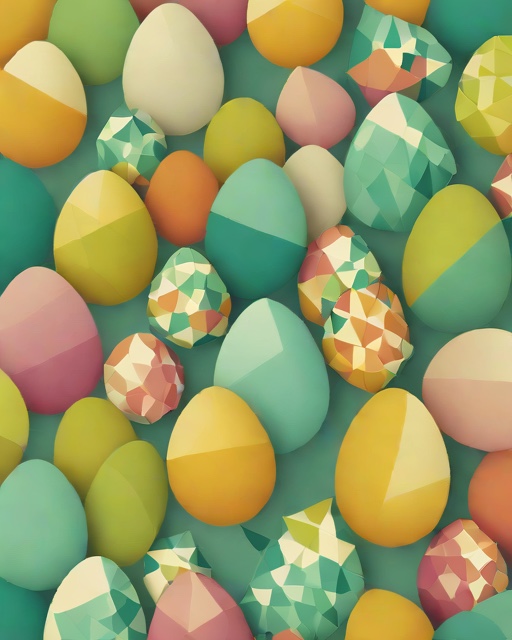
Category: Easter